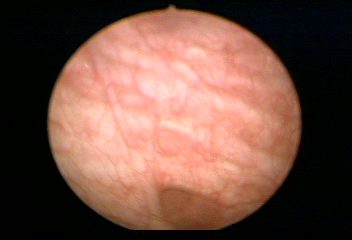
Modality: WLC
Class: Normal mucosa
Bladder cancer association: No